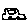
Label: car